Field crop: tomato
Growth stage: 1
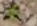
Species: portulaca